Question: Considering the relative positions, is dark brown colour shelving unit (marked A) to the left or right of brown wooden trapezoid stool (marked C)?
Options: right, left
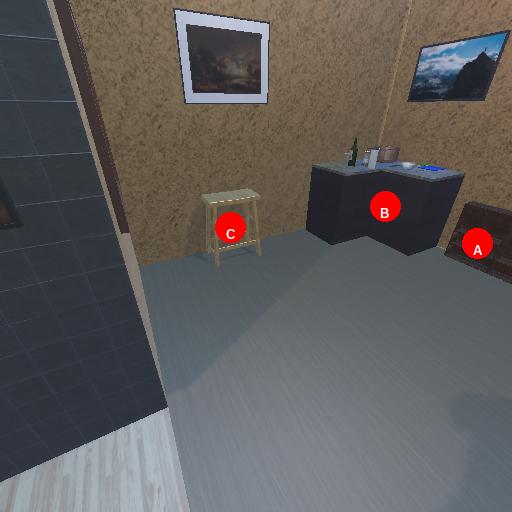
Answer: right